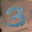
Label: 3